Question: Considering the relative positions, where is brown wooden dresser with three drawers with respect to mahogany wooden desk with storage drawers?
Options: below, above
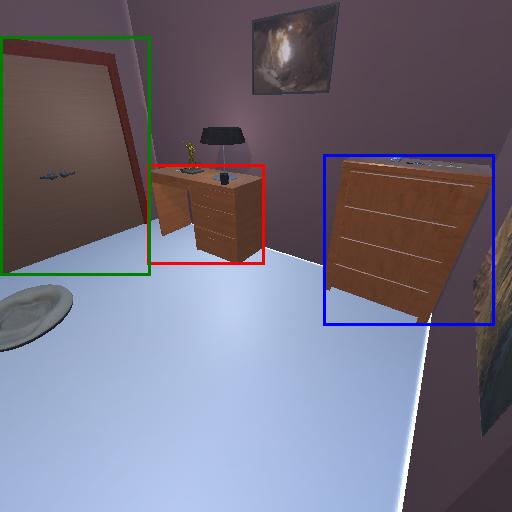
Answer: below